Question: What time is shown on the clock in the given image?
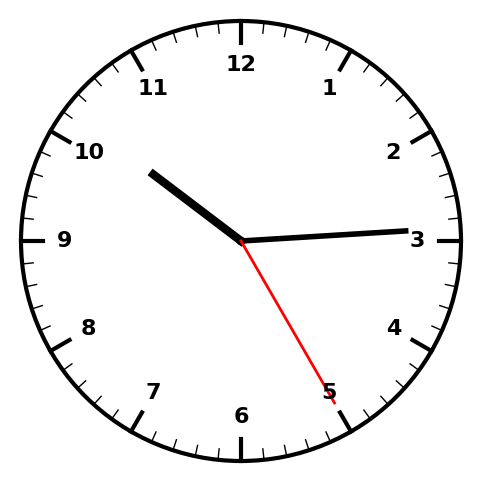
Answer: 10:14:25